Here is the time-frequency representation (spectrogram) of a rolling-element bearing's vibration measurement. Classify the bearing condition as one of: normal, inner_race, outer_race, ball.
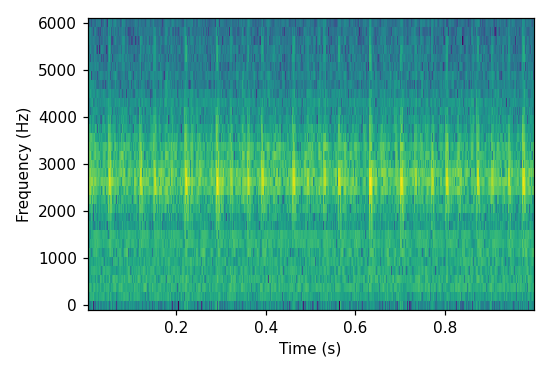
Answer: inner_race